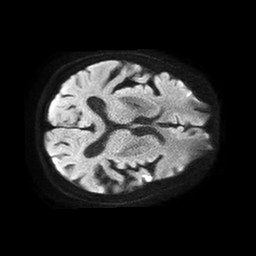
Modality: TRACE
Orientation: axial
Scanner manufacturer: philips
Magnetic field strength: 1.5 T
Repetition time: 4.6 s
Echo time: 0.08517 s